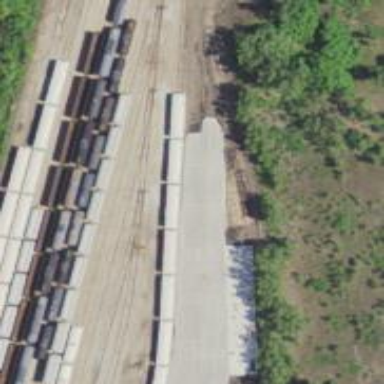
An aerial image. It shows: Railway yard used for servicing trains.